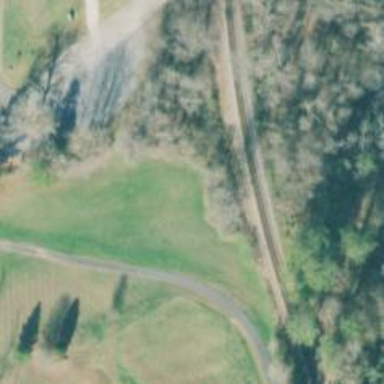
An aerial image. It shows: Railway with milepost labeled as 00C.